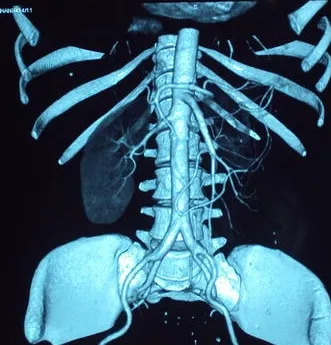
CT renal angiogram showing atrophic left kidney with non visualization of the left main renal artery.
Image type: radiology (ct)